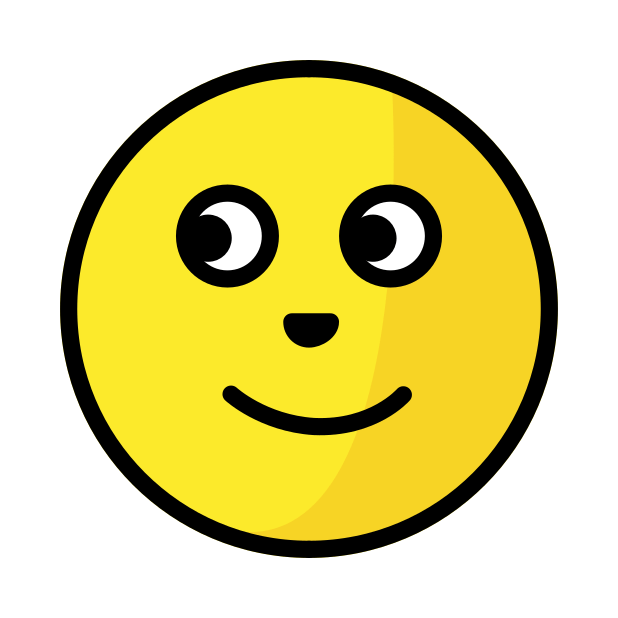
Emoji: 🌝
Name: full moon with face
Unicode: 0x1f31d